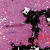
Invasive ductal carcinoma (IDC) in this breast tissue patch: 0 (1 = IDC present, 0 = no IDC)